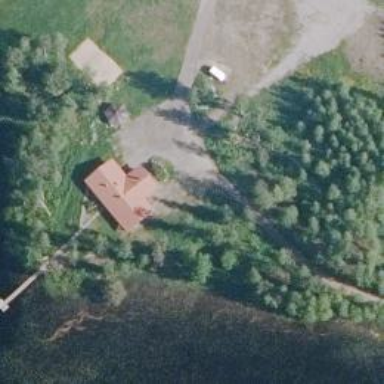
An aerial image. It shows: Driveway that serves as bridge.